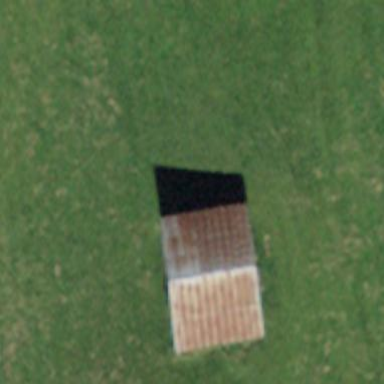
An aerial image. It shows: Rural barn.